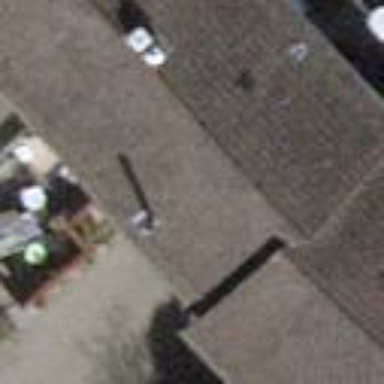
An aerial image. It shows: Building with tiled roof.